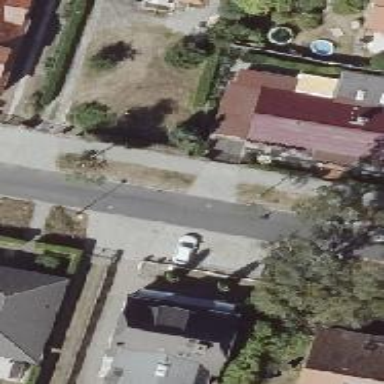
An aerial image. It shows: Residential road with asphalt surface and sidewalk on the left.